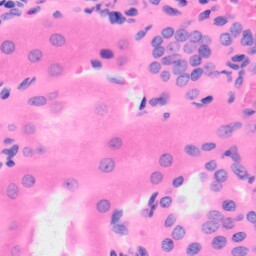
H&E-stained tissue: Kidney